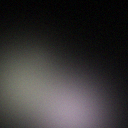
Screen state: off